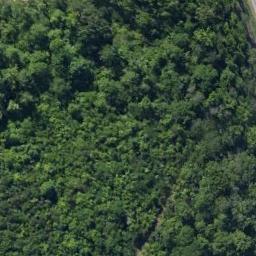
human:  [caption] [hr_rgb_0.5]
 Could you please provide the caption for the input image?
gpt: There is a winding path in this forest .

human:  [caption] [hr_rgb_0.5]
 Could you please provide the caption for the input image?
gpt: Many turquoise trees are in a forest .

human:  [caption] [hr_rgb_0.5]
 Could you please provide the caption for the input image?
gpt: The forest is full of green trees .

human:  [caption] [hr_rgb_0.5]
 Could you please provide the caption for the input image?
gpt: The forest has a lot of dense green trees of different color depths and heights and a road goes through the forest .

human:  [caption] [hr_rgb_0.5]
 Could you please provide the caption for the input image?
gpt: A dense forest with many green trees .